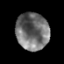
Tissue: prostate
Cell type: T cells
Senescence score: 0.3467
Nuclear area (px): 1200
Mean DAPI intensity: 112.206